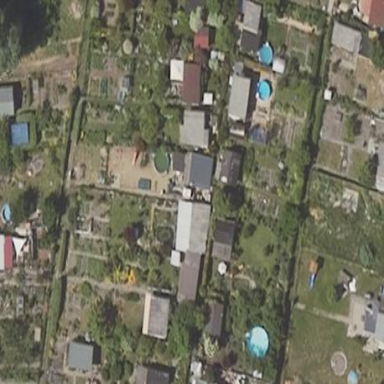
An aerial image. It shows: Area designated for allotments.